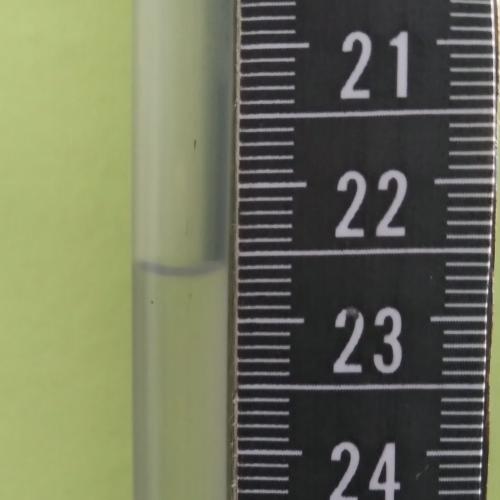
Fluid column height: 22.6 cm